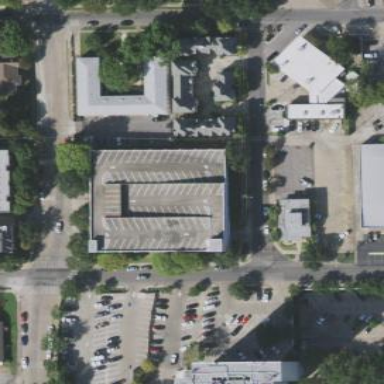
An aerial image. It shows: Multi-storey parking building.